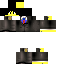
A female skeleton skin with dark skin, wearing blonde crown dressed in a black robe top and black pants, featuring a closed mouth.